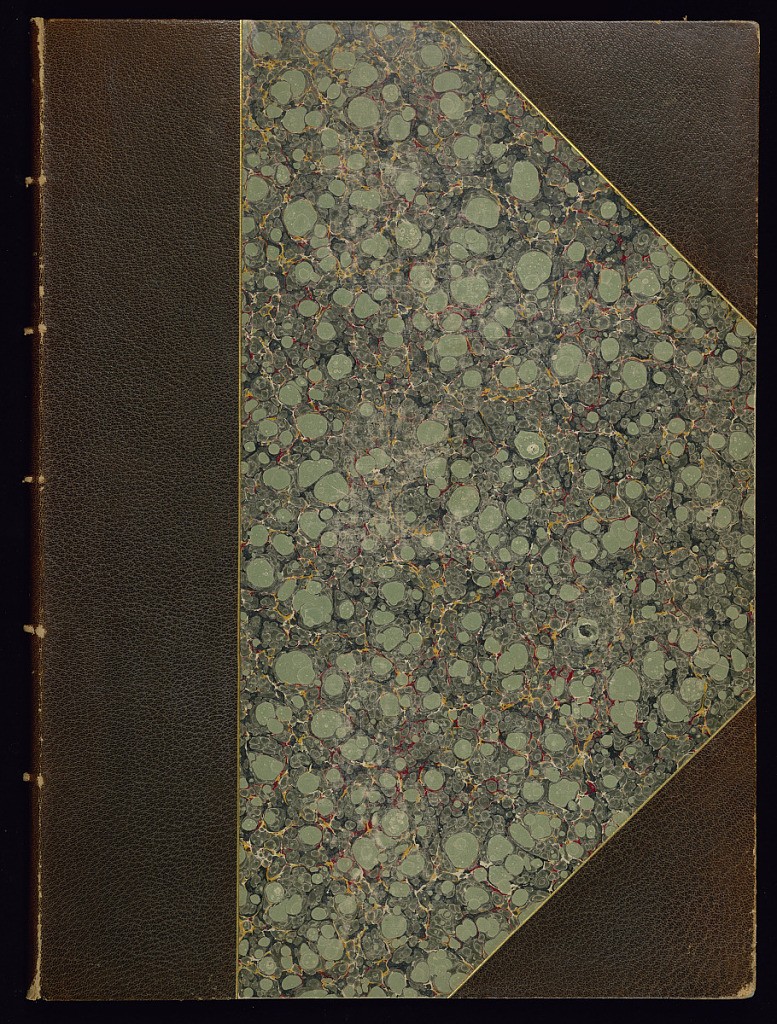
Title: Suite de dessins chinois (Album of Chinoiserie)
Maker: Jean-Baptiste Pillement, French, 1728–1808
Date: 1759–71
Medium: Gold tooling, morocco leather and marbled paper on boards, ink on paper.
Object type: Book
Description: A suite of 11 pieces (out of 12) representing the months of the year personified by Chinese figures in landscapes; published in London in 1759. Engraved by P.C. Canot

A suite of 8 pieces, collection of Chinese and other flowers suitable for many purposes
Designed and executed by J. Pillement. Published in London in 1760

Additional 2 pieces in red from the first suite, and title of another copy of Chinese parasols invented and drawn by J.J. April 1771

Bound in a half brown morocco binding with marbled papers, gold tooling on the covers and spine.